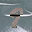
Label: 9